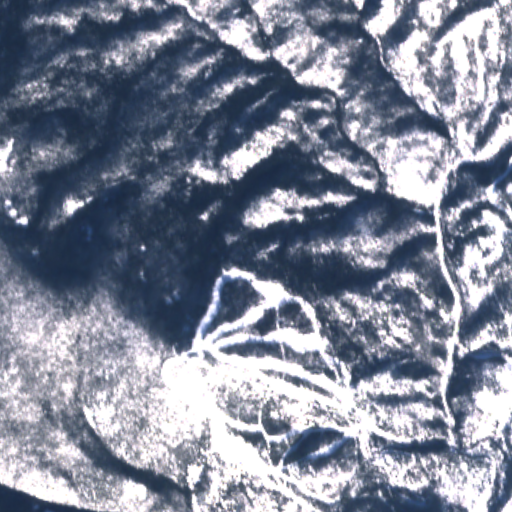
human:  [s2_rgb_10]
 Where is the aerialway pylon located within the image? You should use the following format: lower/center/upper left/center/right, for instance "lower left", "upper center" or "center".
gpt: The aerialway pylon is located in the lower right of the image.
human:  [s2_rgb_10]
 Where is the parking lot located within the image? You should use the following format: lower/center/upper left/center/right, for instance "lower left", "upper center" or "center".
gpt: The parking lot is located in the lower right of the image.
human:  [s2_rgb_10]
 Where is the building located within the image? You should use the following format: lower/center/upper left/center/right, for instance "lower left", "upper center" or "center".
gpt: The building is located in the lower right of the image.
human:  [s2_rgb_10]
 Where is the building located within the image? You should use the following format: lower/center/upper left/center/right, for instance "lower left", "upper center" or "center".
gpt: The building is located in the lower right of the image.
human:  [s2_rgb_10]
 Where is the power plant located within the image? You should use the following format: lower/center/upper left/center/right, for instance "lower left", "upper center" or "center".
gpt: There is no power plant in the image.